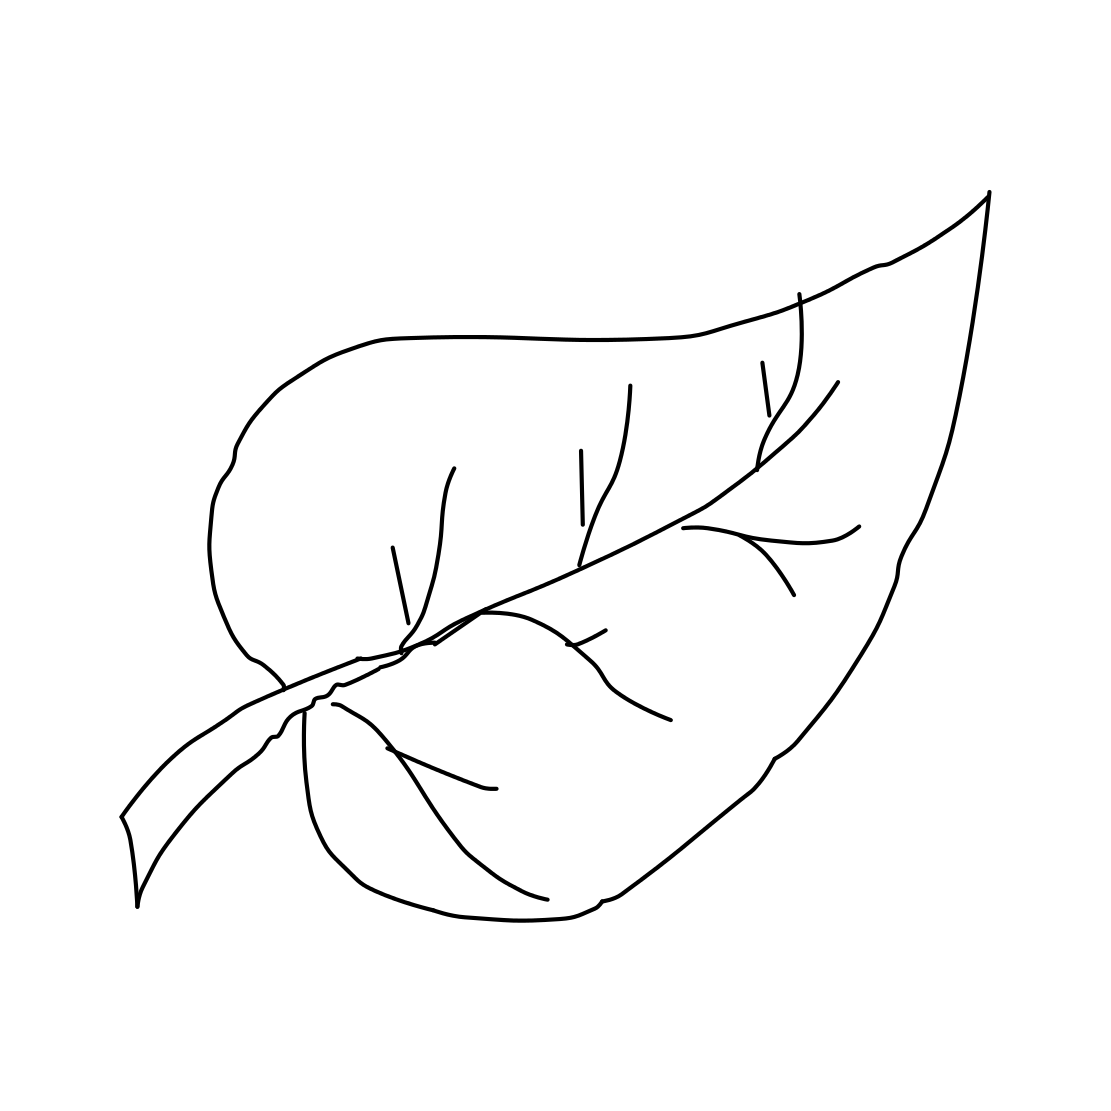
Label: leaf